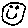
Label: smiley face